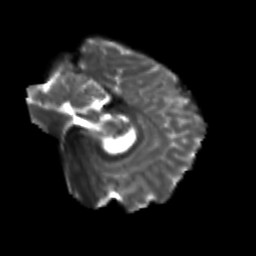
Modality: T2w
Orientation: sagittal
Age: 20
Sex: male
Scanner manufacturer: siemens
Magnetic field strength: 3 T
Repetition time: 3.5 s
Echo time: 0.104 s